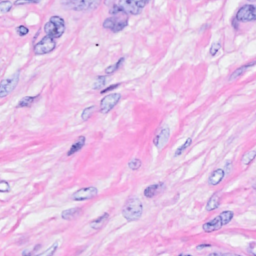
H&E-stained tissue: Breast